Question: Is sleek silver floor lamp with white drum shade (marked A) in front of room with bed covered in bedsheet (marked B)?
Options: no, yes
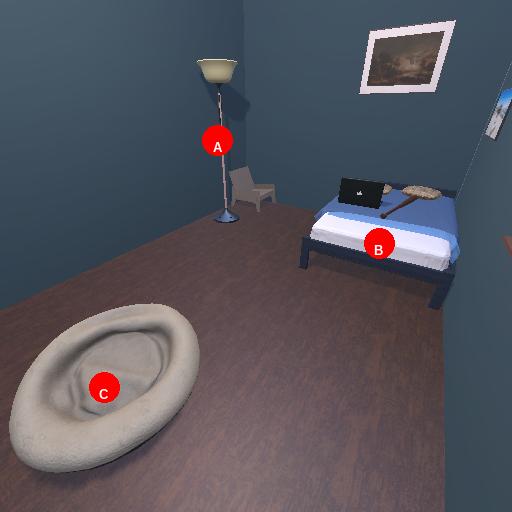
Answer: no